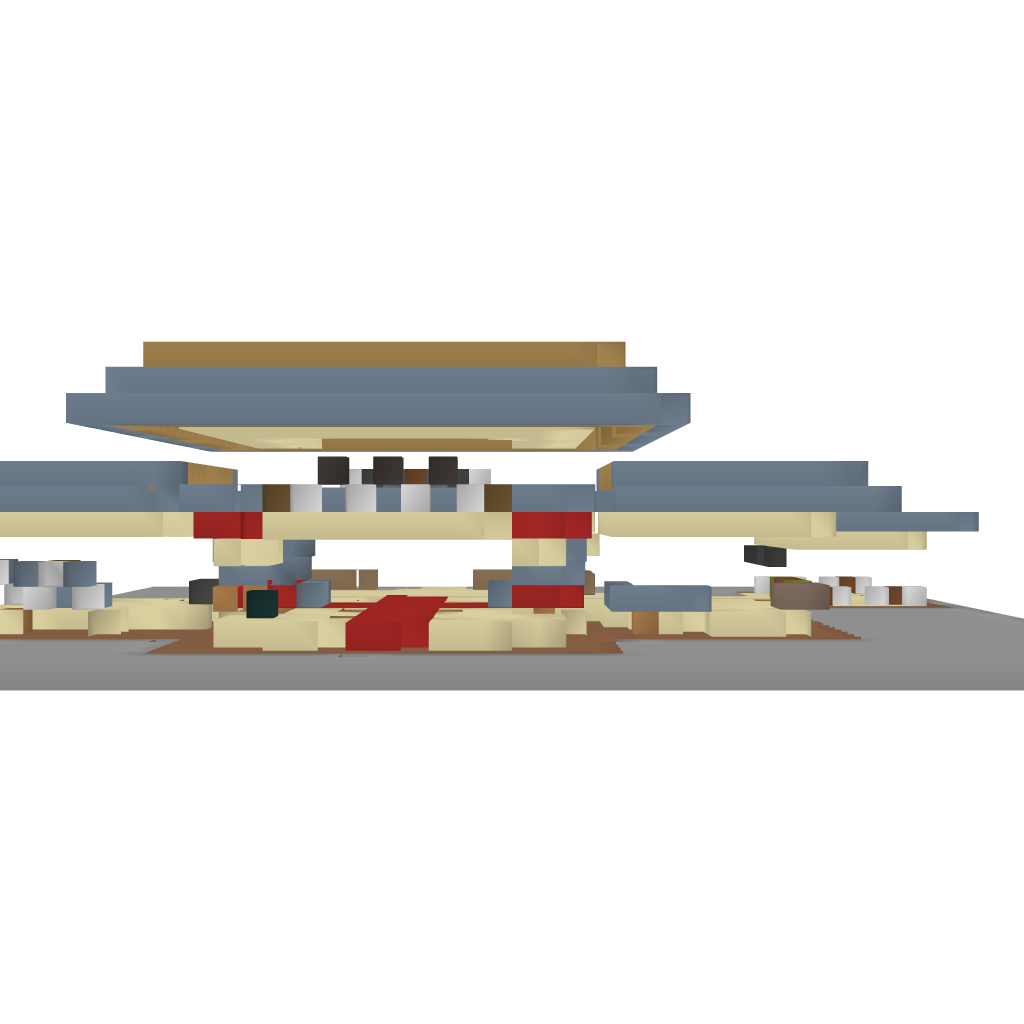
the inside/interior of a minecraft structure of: Sandstone Mansion